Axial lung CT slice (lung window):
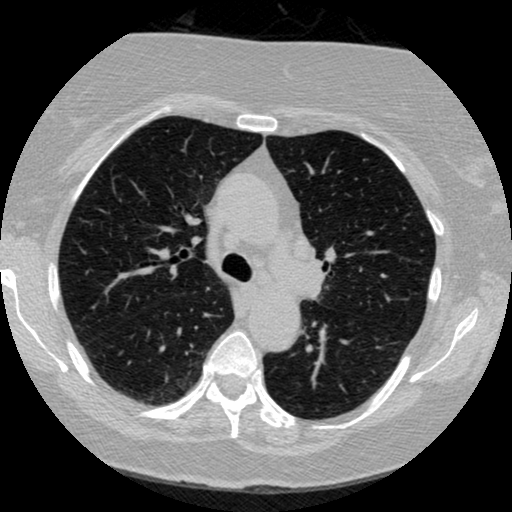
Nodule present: no